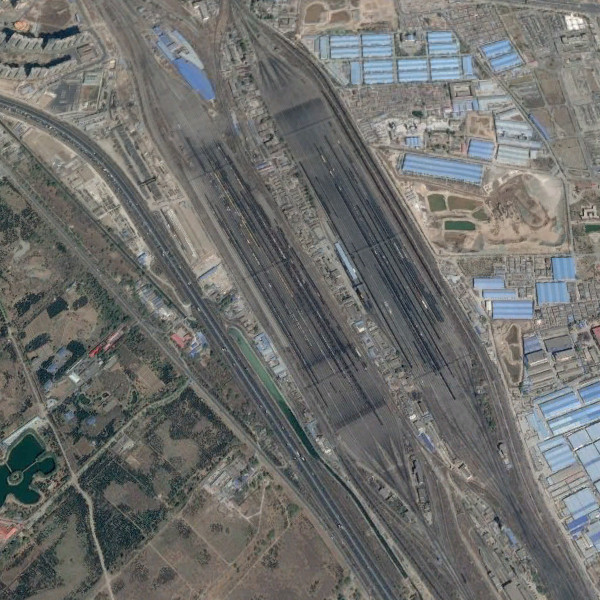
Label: RailwayStation